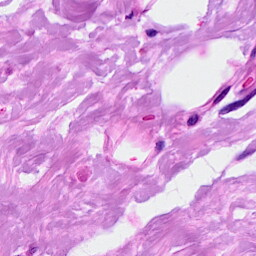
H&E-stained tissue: Breast